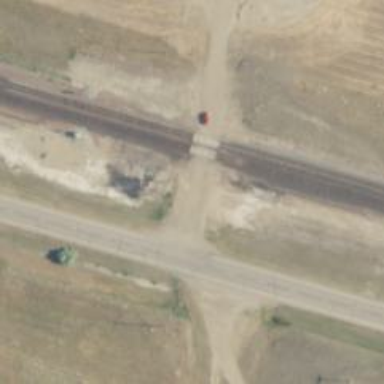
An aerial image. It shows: Level crossing along the railway.